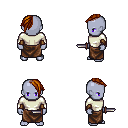
a pixel art fantasy rpg character, male body template, dark elf, purple skin, white long-sleeve shirt, robe skirt, brunette long mohawk hairstyle, cloth bracers, dagger, four views (front, back, left, right), 2x2 character sprite sheet, small pixel art, hard edges, no anti-aliasing